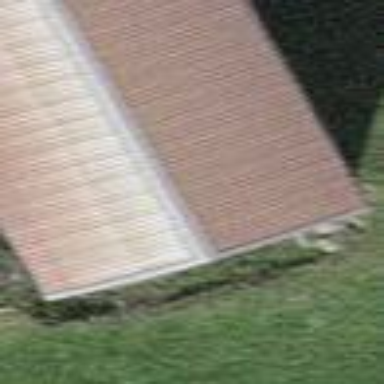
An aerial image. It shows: Building with gabled roof oriented across.